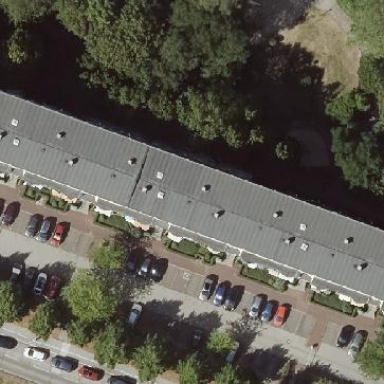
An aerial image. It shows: Apartment building with flat roof.